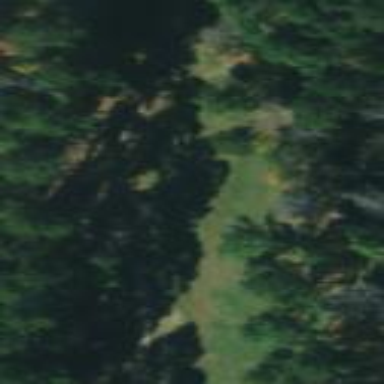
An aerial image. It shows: Grassy area designated as golf tee box.